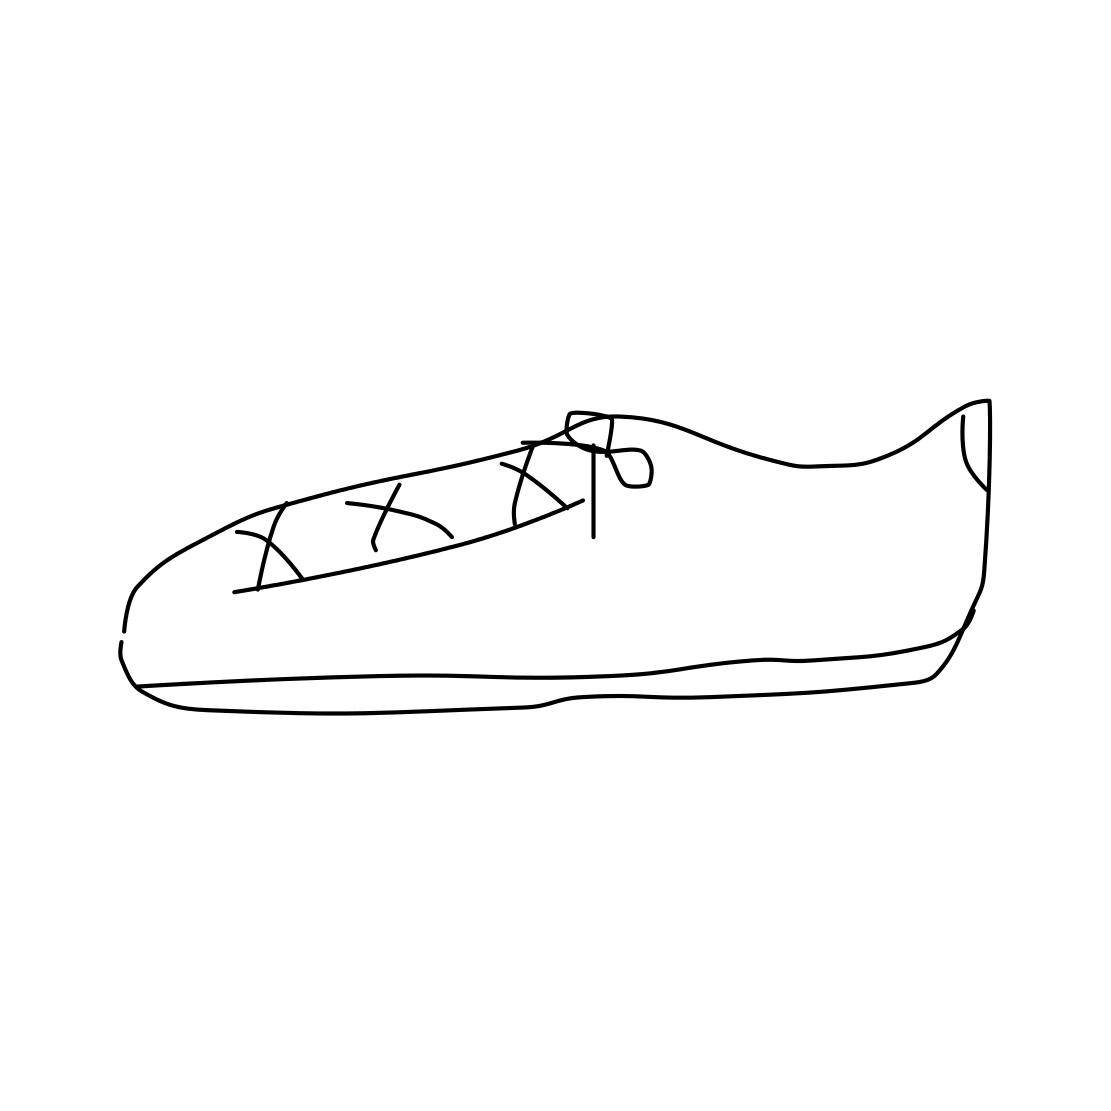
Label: shoe